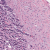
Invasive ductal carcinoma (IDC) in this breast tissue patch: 1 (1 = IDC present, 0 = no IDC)